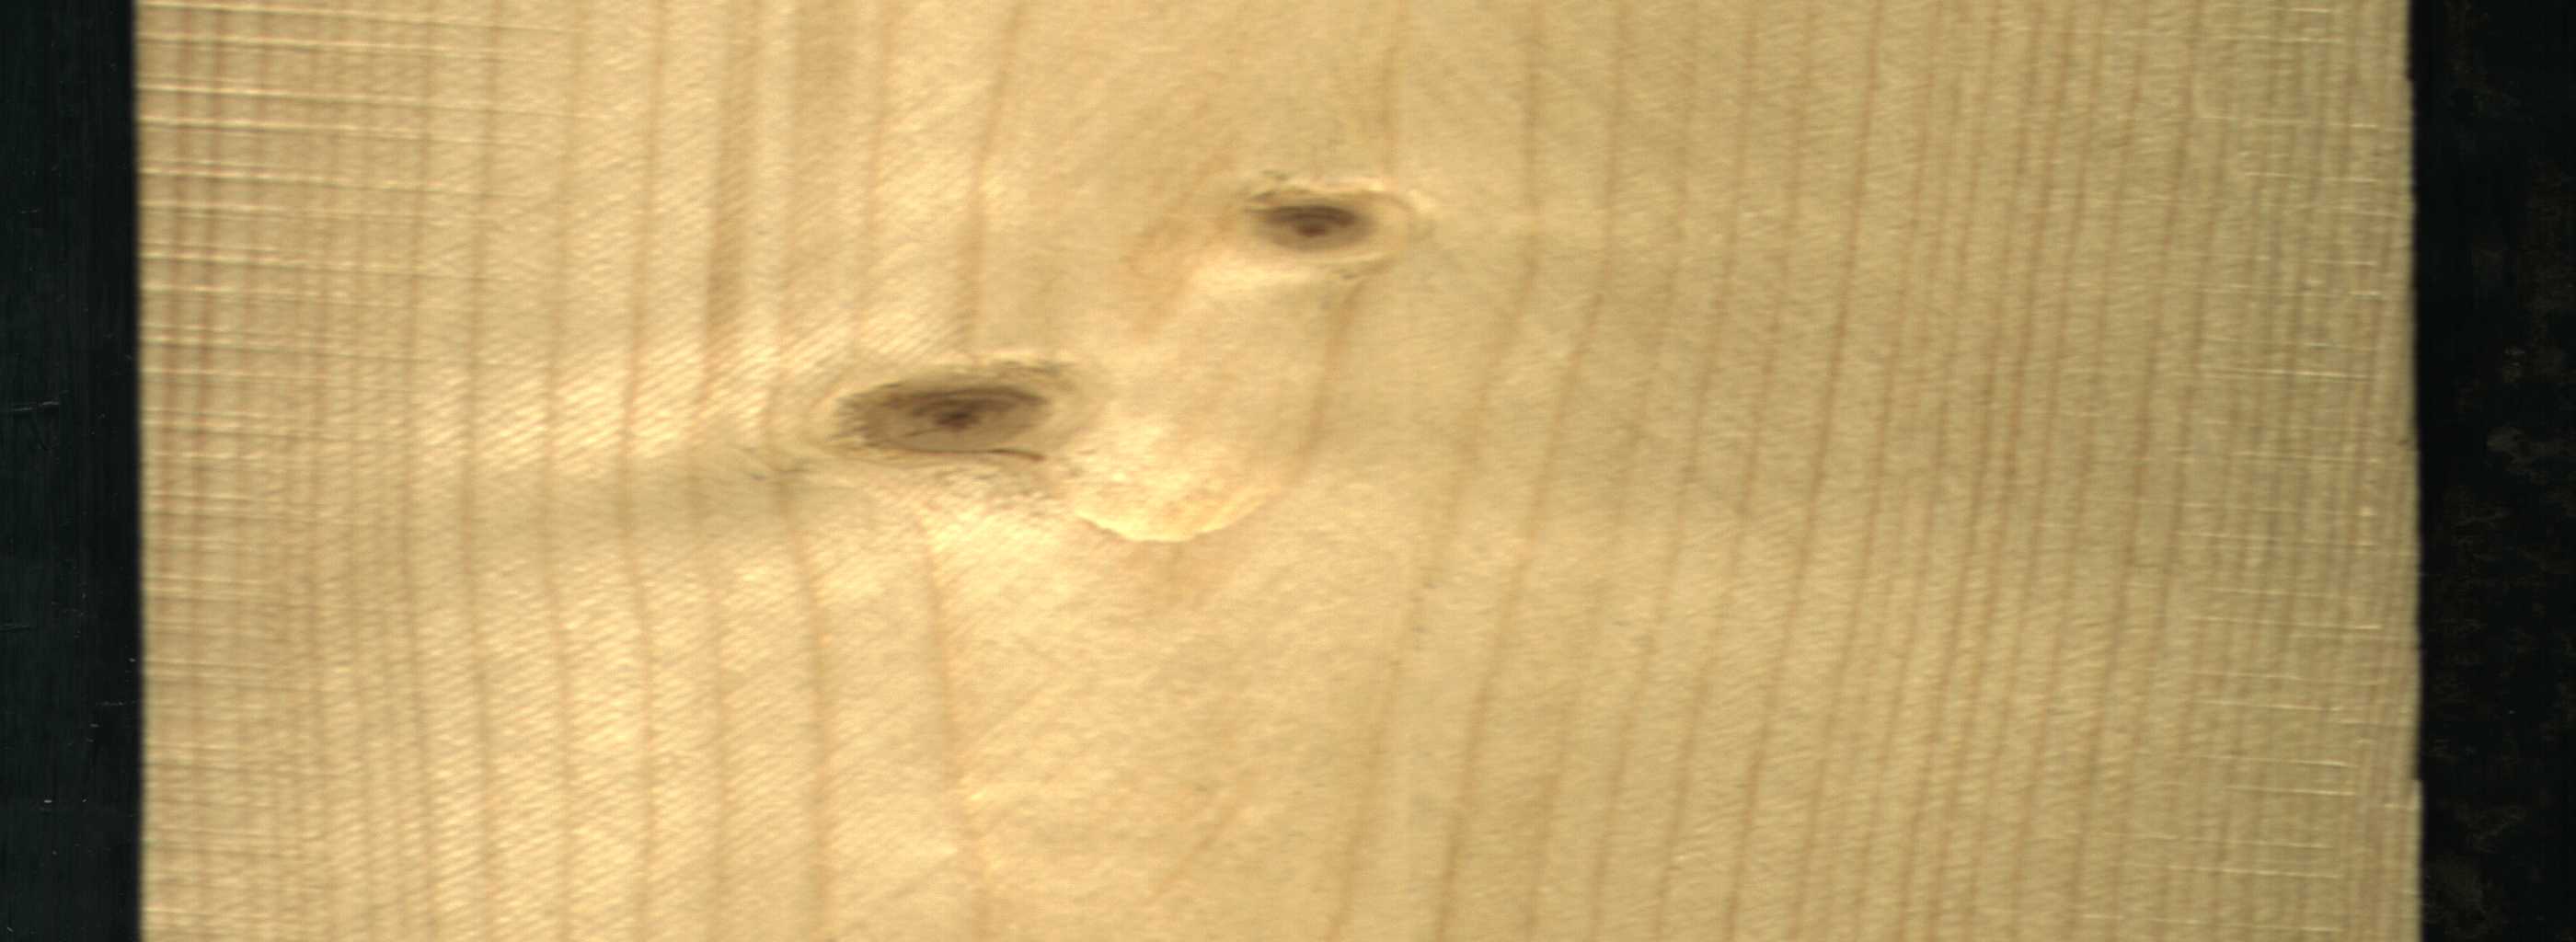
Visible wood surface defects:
Live_Knot
Live_Knot